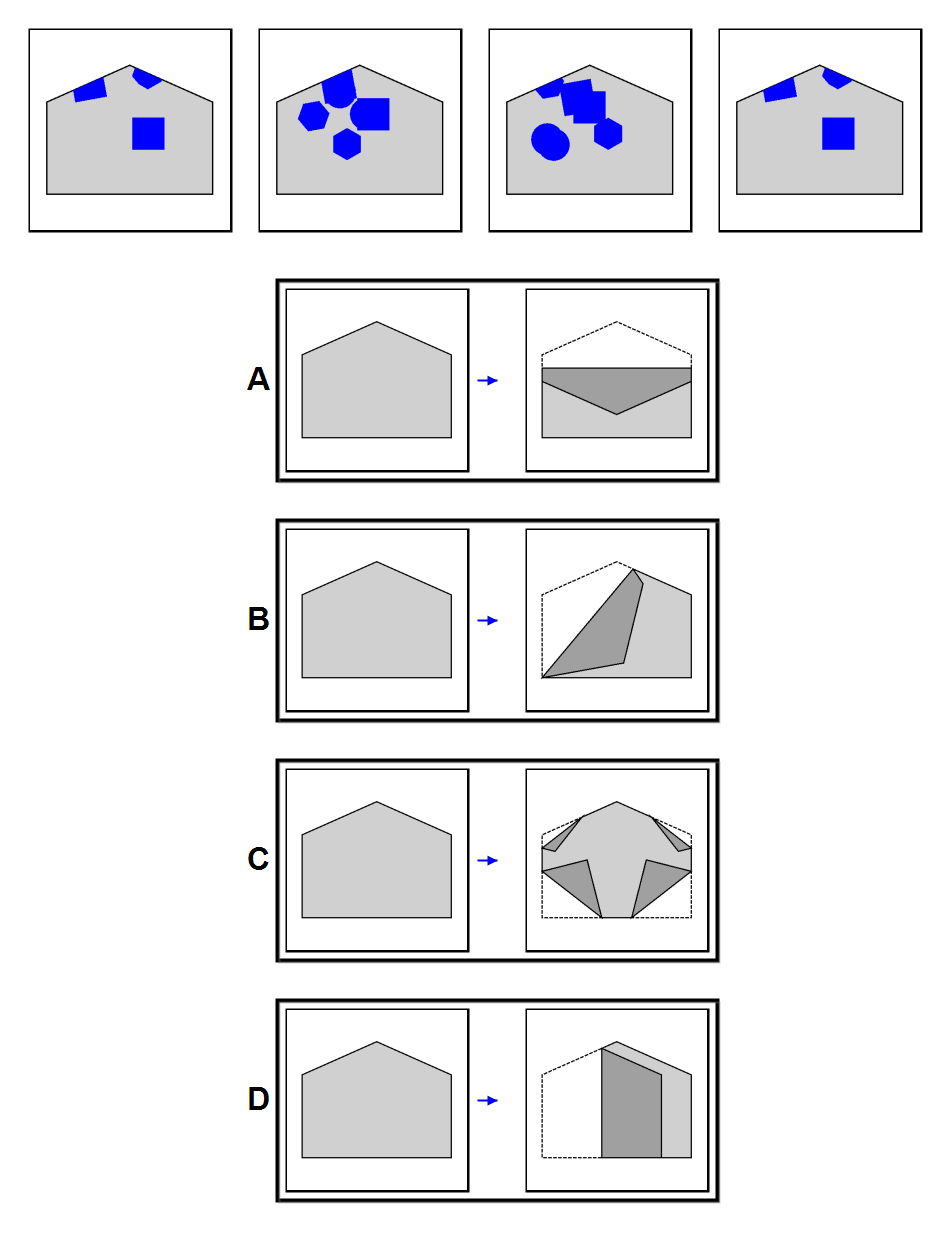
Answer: B